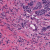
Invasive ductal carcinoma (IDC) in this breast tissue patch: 1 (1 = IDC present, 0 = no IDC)